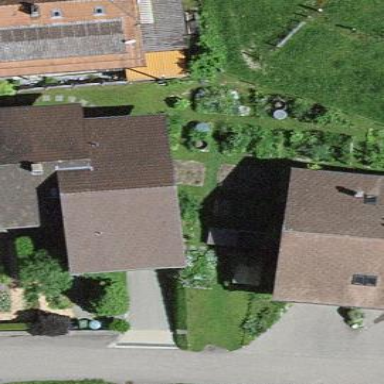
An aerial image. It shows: Residential building.